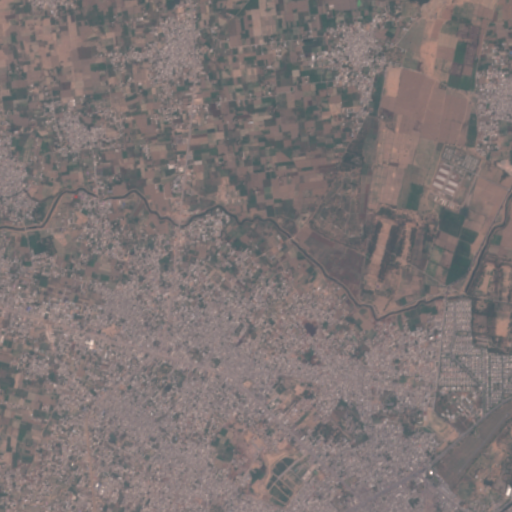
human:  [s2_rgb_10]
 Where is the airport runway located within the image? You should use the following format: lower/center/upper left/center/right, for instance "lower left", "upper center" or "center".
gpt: The airport runway is located in the lower right of the image.
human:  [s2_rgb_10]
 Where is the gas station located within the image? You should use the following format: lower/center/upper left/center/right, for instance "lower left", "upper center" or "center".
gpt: The gas station is located in the lower right of the image.
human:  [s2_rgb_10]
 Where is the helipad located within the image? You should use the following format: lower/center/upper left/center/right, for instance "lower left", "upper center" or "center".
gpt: The helipad is located in the lower right of the image.
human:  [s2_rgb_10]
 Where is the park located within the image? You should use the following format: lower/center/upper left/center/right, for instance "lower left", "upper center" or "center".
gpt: The park is located in the lower right of the image.
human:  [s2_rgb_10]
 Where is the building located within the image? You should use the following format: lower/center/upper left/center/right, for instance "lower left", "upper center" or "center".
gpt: There is no building in the image.